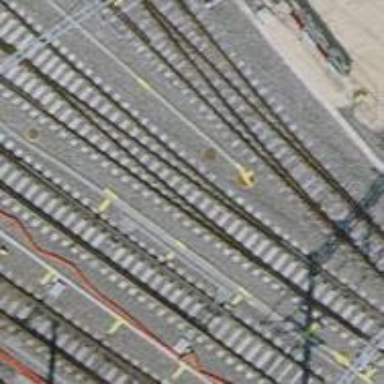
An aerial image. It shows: Siding railway line with electrified contact line for the trains.